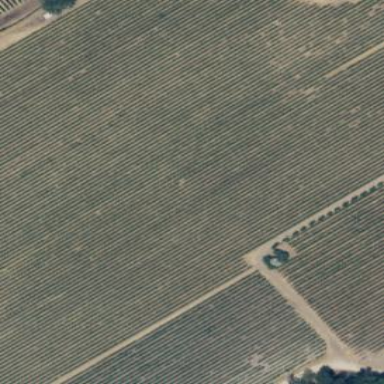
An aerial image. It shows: Vineyard where grapes are grown.